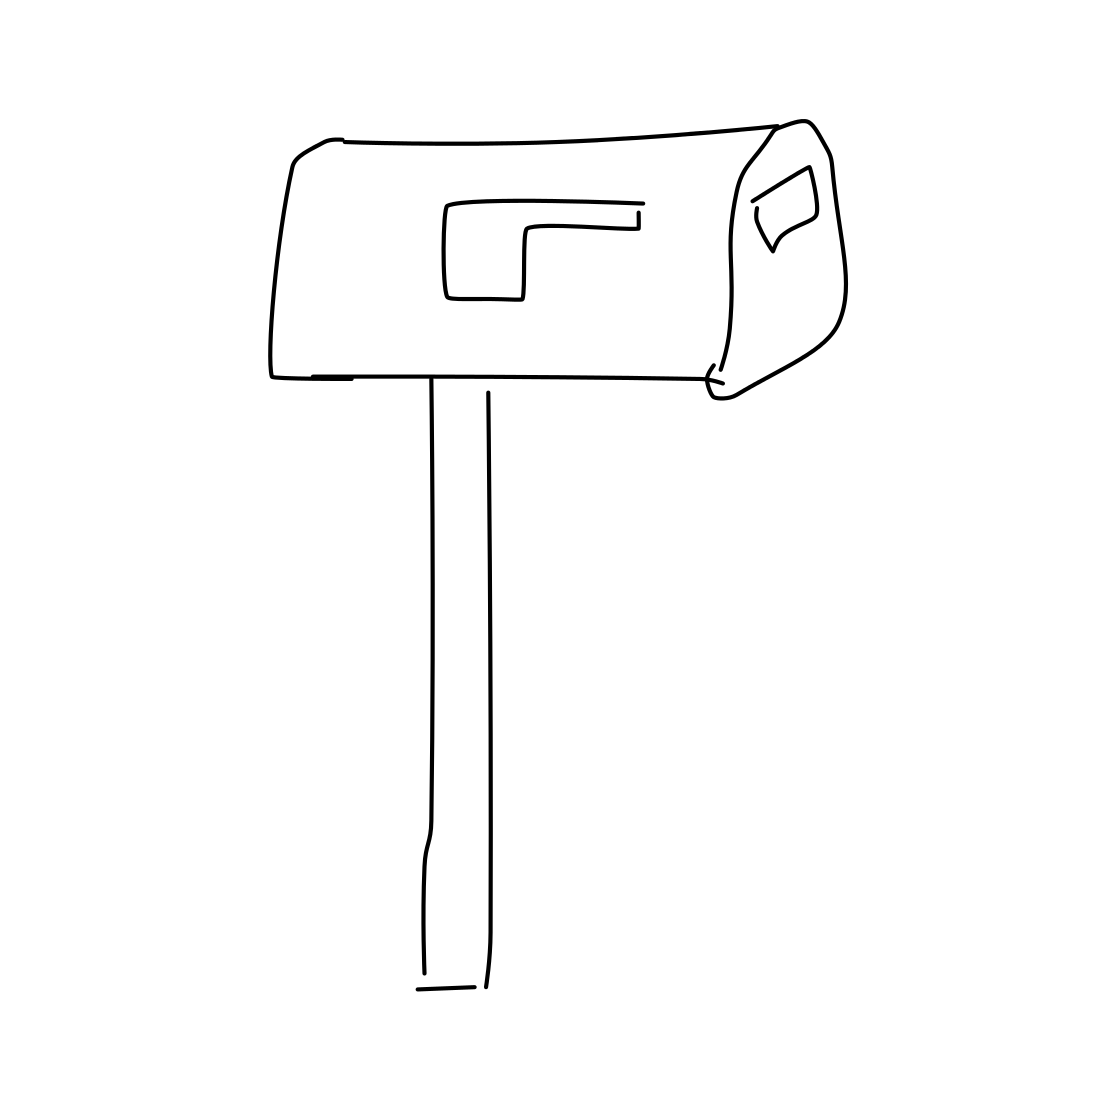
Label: mailbox